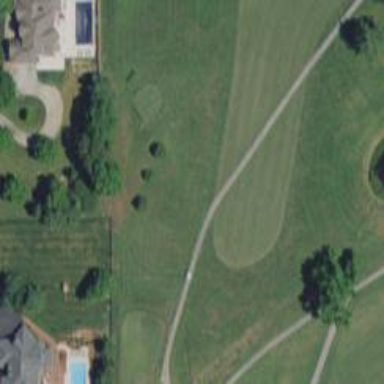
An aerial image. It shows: Pathway for golf carts.